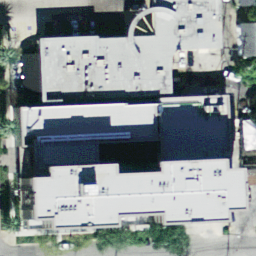
Label: buildings